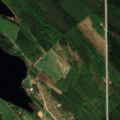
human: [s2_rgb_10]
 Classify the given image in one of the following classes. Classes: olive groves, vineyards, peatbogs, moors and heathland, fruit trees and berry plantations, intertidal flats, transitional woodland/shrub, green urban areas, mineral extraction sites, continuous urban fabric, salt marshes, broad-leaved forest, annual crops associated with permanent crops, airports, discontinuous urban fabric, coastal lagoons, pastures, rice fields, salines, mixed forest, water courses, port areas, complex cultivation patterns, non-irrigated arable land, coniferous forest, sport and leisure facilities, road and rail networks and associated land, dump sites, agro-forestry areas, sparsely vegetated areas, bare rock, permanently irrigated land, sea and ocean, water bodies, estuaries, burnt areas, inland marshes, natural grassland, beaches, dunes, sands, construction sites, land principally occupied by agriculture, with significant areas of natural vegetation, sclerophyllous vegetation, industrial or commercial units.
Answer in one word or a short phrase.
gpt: coniferous forest, mixed forest, transitional woodland/shrub, water bodies